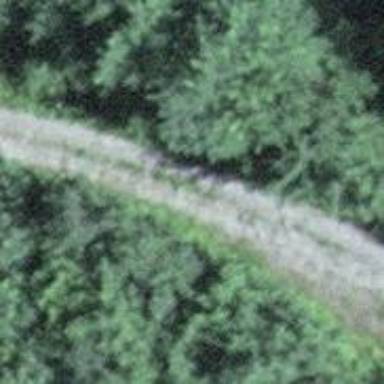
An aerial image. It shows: Track with grade1 tracktype.